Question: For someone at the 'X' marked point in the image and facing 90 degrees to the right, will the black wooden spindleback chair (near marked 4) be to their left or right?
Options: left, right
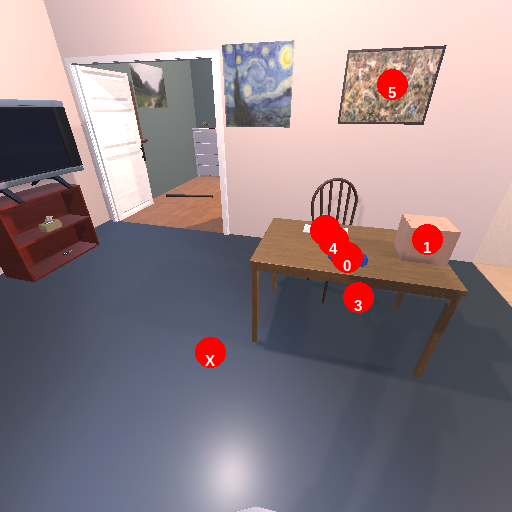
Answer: left